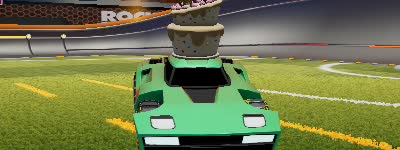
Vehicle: breakout